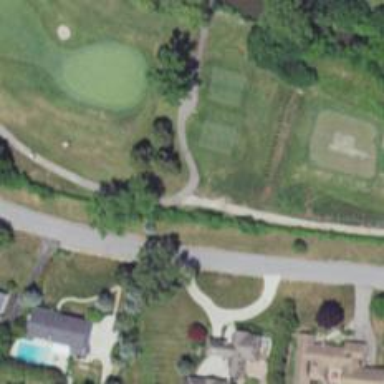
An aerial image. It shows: Service road designated as golf cart path.